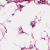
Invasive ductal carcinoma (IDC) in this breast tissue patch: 0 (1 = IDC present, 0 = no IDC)